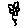
Label: flower